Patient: sex F, age 66
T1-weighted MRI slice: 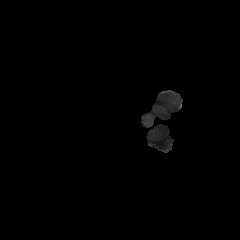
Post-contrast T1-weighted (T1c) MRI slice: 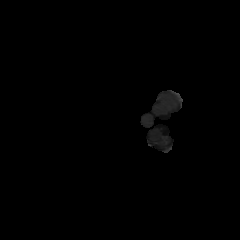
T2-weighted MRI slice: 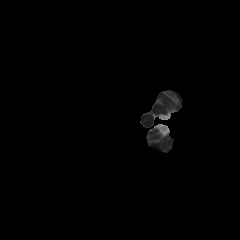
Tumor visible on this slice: no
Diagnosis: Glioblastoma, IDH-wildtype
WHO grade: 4